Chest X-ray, AP view. Patient: 68 years old, sex F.
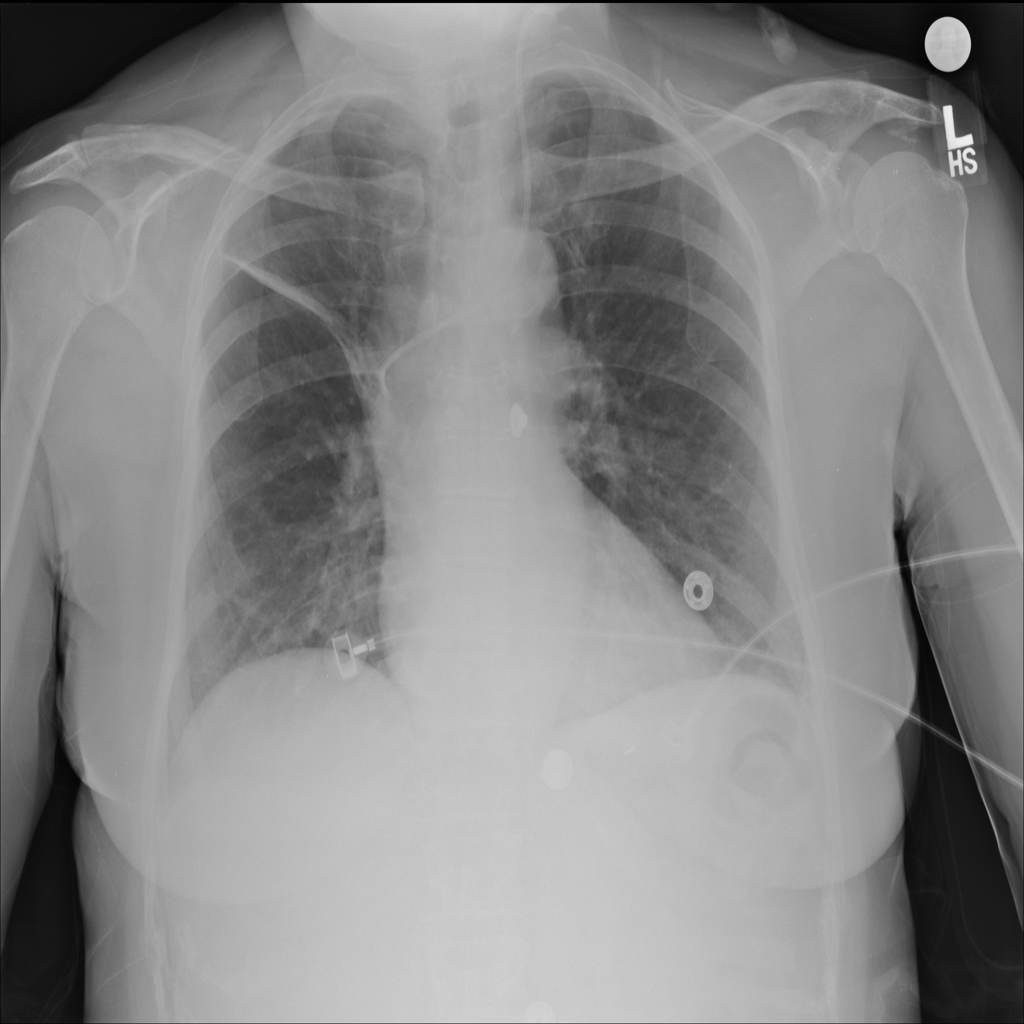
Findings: No Finding